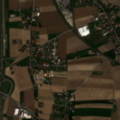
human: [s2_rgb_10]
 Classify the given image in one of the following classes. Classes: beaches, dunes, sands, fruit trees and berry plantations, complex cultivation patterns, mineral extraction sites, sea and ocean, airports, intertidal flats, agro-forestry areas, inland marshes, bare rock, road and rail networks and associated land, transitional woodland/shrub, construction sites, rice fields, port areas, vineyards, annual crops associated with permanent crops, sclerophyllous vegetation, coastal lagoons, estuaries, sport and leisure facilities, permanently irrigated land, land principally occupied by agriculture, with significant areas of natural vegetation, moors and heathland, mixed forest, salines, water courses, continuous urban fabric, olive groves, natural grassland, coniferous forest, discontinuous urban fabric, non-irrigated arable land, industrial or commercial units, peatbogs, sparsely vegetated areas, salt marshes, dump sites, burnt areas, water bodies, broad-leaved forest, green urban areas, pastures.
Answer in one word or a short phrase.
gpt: discontinuous urban fabric, industrial or commercial units, non-irrigated arable land